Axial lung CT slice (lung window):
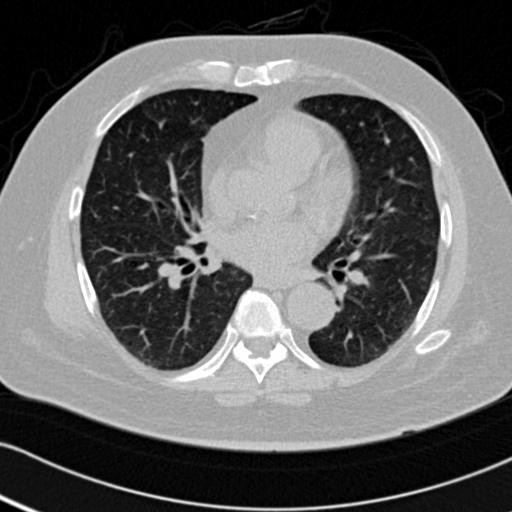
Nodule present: no